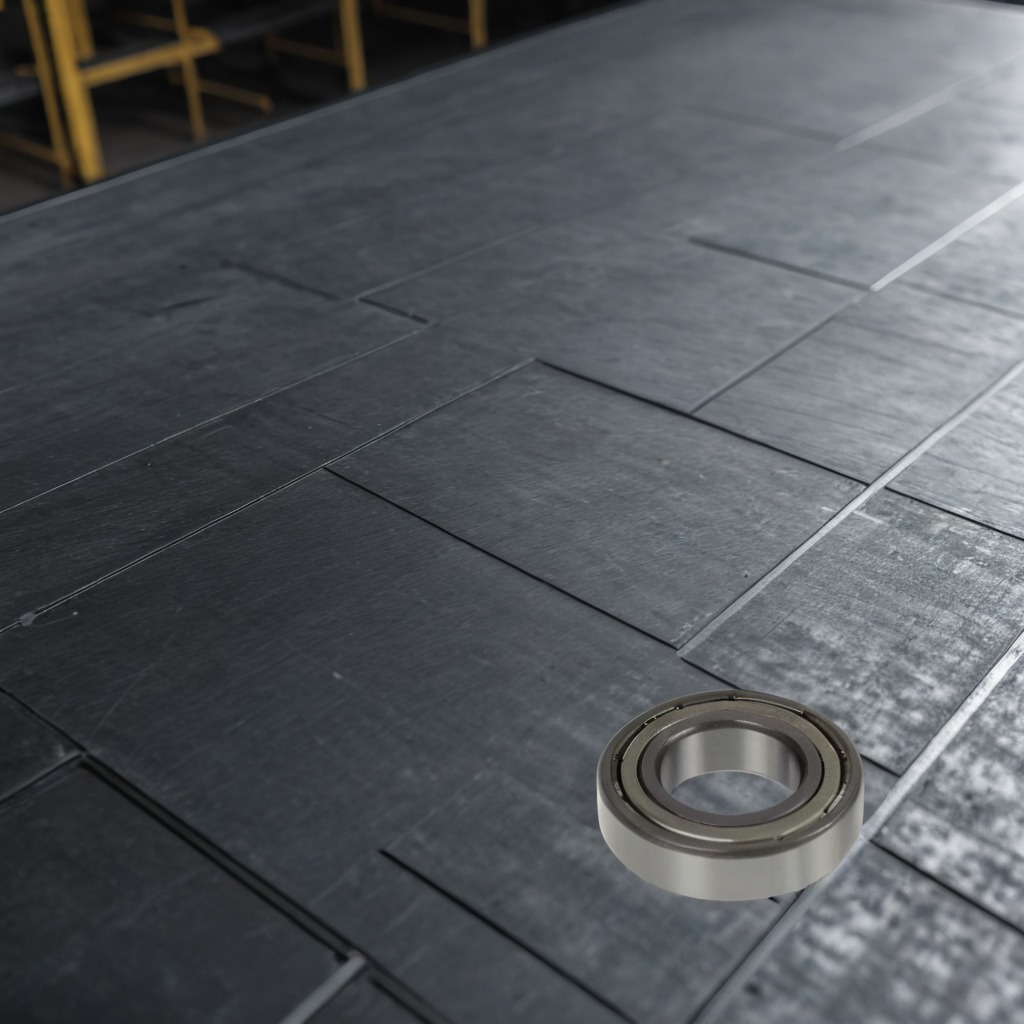
A metal ball bearing is lying on the cold steel table in a mining workshop gritty textures.